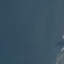
Land use / land cover: SeaLake